Прямой сплошной непроводящий усечённый конус заряжен по боковой поверхности так, что его поверхностная плотность заряда зависит от расстояния до вершины $\mathrm{O}$ целого конуса как $\sigma \left(x\right) = A/x$, где $A$ — известная положительная константа. Основания усечённого конуса заряжены однородно с поверхностными плотностями $\sigma_1$ и $\sigma_2$ (см. рис.). Длина образующей и половинный угол раствора конуса, дополняющего усечённый конус до целого, равны $l$ и $\alpha = 30^\circ$ соответственно, длина образующей усечённого конуса равна $l$.
Пусть $\sigma_1 = -\sigma_2 = \sigma_0$, где $\sigma_0$ — известная величина. Найдите вектор напряжённости $\vec{E}_{\mathrm{O}}$ в точке $\mathrm{O}$. В конусе просверлили тонкий канал, так что пробный отрицательный заряд $-q$ ($q > 0$) массы $m$ может без трения перемещаться вдоль оси симметрии конуса. Далее справедливо $\sigma_1 = \sigma_2 = \sigma_0$.
Докажите, что существует положение равновесия пробного заряда, не зависящее от значениия $\sigma_0$. Найдите это положение равновесия. В качестве ответа приведите расстояние от него до точки $\mathrm{O}$.
При каких значениях $\sigma_0$ найденное положение равновесия будет устойчивым? Для значений, соответствующих устойчивому равновесию, найдите период малых колебаний пробного заряда в окрестности положения равновесия. конус закреплён, диэлектрическая проницаемость усечённого конуса $\varepsilon = 1$, влиянием силы тяжести и явлениями магнетизма пренебречь.
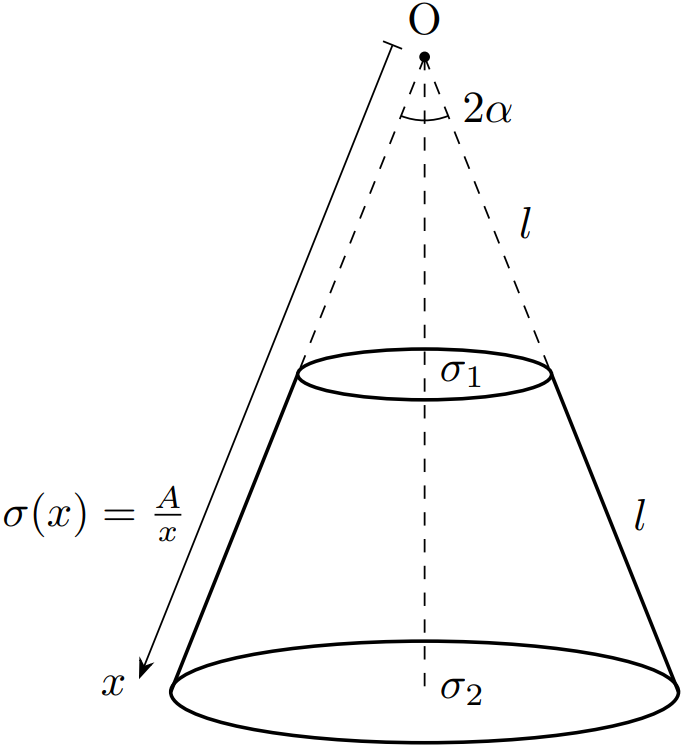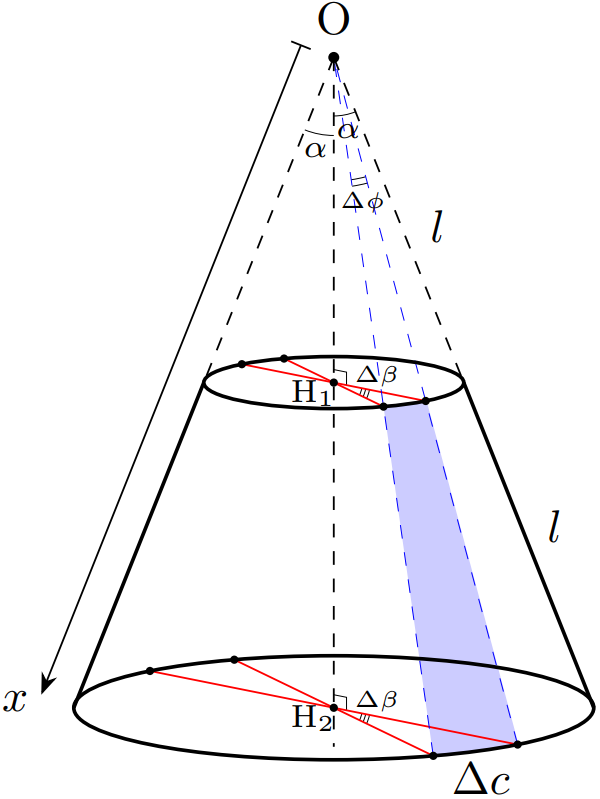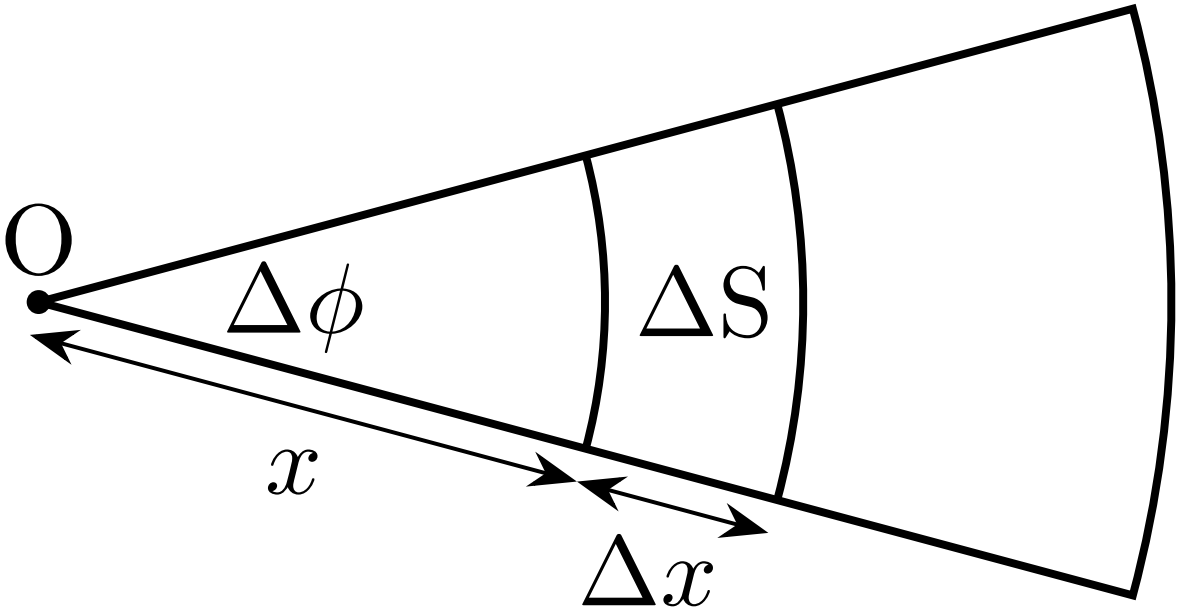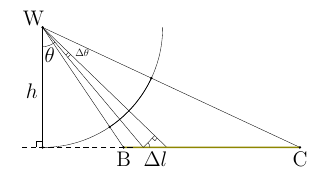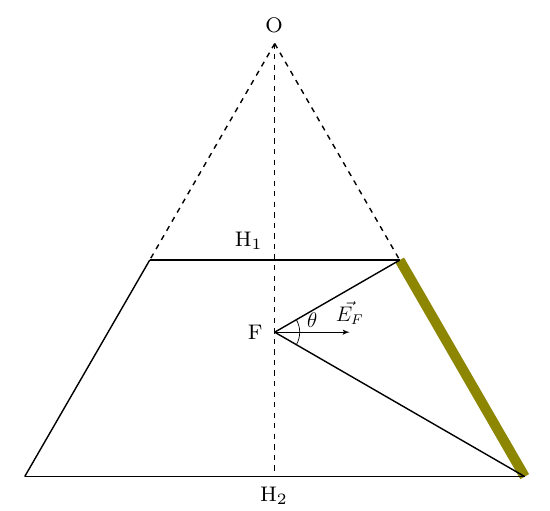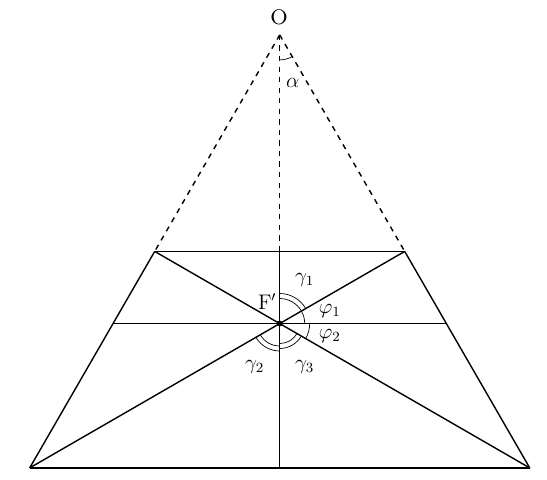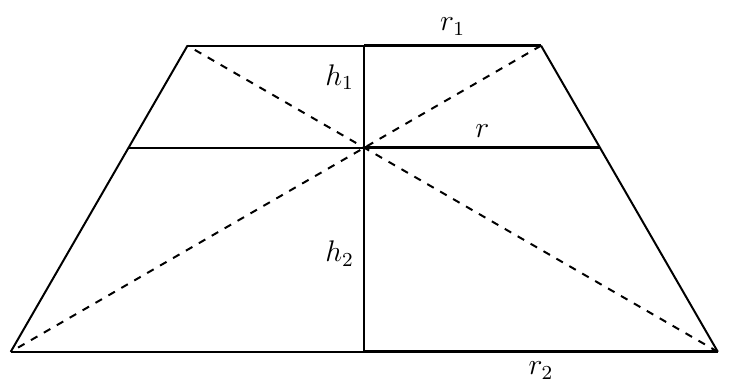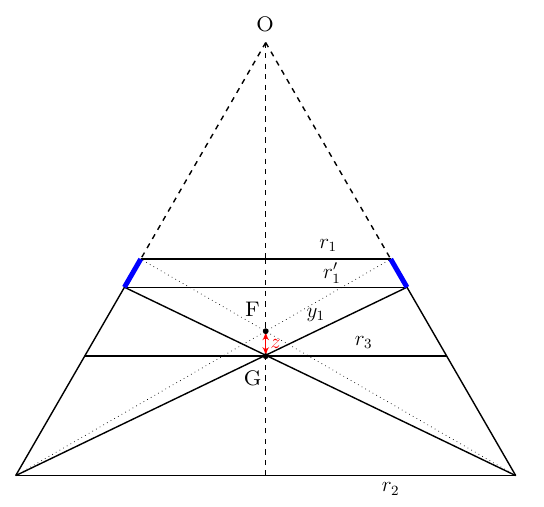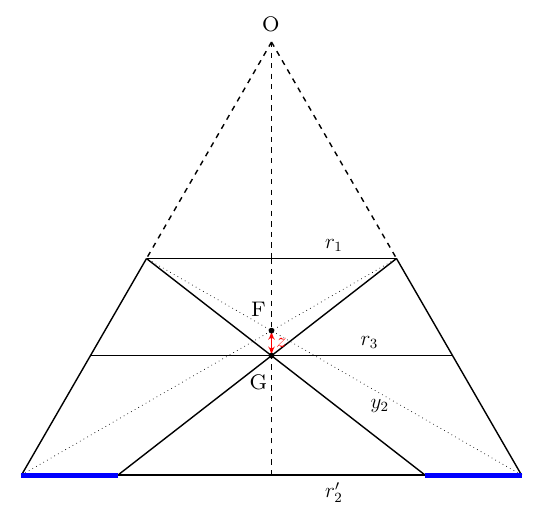
Пусть $\sigma_1 = -\sigma_2 = \sigma_0$, где $\sigma_0$ — известная величина.  Найдите вектор напряжённости $\vec{E}_{\mathrm{O}}$ в точке $\mathrm{O}$.
Решение: Первый способ: Из осевой симметрии системы следует, что в любой точке на оси конуса вектор напряженности параллелен оси. Мысленно разрежем конус на $2N$ одинаковых практически плоских трапеций. При увеличении $N$ площадь кусочка искривленной трапеции стремится к площади плоской трапеции, так что при достаточно большом $N$ кусочки можно считать плоскими.  Наибольшее основание $\Delta c$ трапеции выражается через центральный угол $\Delta \beta$ окружности сечения с наибольшим радиусом или через угол $\Delta \phi$ при вершине треугольника, получающегося при дополнении трапеции, как $\Delta c = l \Delta \beta = 2l \Delta \phi$. При достаточно малом $\Delta \beta$ справедливо соотношение $\Delta c \ll l$, так что в первом приближении каждую из трапеций можно представить в виде тонкого стержня с некоторой эффективной линейной плотностью заряда $\lambda\left(x\right)$.  Найдем $\lambda\left(x\right)$. Выразим заряд на малой площади треугольника, получающегося при дополнении трапеции. $$\Delta q = \sigma\left(x\right) \Delta S = \sigma\left(x\right)x~\Delta x \Delta \phi = A~\Delta x \Delta \phi$$Тогда имеем $$\lambda \left(x\right) = \frac{\Delta q}{\Delta x} = A~\Delta \phi = A~\frac{\Delta \beta}{2} \stackrel{x}{\equiv} \mathrm{const}.$$ Рассмотрим тонкий диэлектрический равномерно заряженный стержень длины $l$ с линейной плотностью заряда $\lambda$. Найдем напряженность на прямой, содержащей стержень, в точке $\mathrm{O}$ на расстоянии $l$ от стержня. Сделаем это методом разности потенциалов. При смещении из точки $\mathrm{O}$ на расстояние $\Delta x \ll l$ имеем $$\Delta E_{\mathrm{O}} = - \frac{\Delta \varphi}{\Delta x} = k\lambda \left( \frac{1}{l} - \frac{1}{2l} \right) = \frac{A}{8\varepsilon_0l} \frac{\Delta \beta}{2\pi}$$ Тогда с учётом проекции на ось после суммирования $\Delta \beta$ от $0$ до $2\pi$ получаем вклад в результирующую напряжённость от боковой поверхности конуса: $$ E_{\mathrm{O}}^{side} = \frac{\sqrt{3}}{16} \frac{A}{\varepsilon_0l}$$ Нормальная компонента поля к плоской равномерно заряженной площадке в любой точке пространства выражается через телесный угол, под которым видна площадка из этой точки. Покажем, что если по плоскому слою равномерно распределён заряд с поверхностной плотностью $\sigma$, то в точке $A$ компонента электрического поля, перпендикулярная слою, равна: $$E_n=\cfrac{\sigma\Omega_A}{4\pi\varepsilon_0} $$ где $\Omega_A$ — телесный угол, под которым виден плоский слой из точки $A$. Доказательство: Рассмотрим элемент плоского слоя с площадью $dS$. Пусть $\vec{e}_n$ – единичный вектор нормали к поверхности слоя, направленный к точке $A$, а $\vec{r}$ – радиус—вектор, проведённый от элемента слоя к точке $A$. Тогда для нормальной компоненты электрического поля элемента слоя получим: $$d\vec{E}_n=\vec{e}_n\cdot\cfrac{\sigma \vec{r}dS}{4\pi\varepsilon_0r^3}=\cfrac{\sigma}{4\pi\varepsilon_0}\cdot\cfrac{\vec{r}\cdot d\vec{S}}{r^3}$$ Если направления векторов $\vec{r}$ и $d\vec{S}$ изменить на противоположные, величина $\bigl(\vec{r}\cdot d\vec{S}\bigr)/r^3$ по определению будет представлять собой элемент телесного угла $d\Omega_A$, под которым элемент плоского слоя виден из точки $A$. Таким образом: $$dE_n=\cfrac{\sigma d\Omega_A}{4\pi\varepsilon_0}\Rightarrow E_n=\cfrac{\sigma\Omega_A}{4\pi\varepsilon_0}$$ что и требовалось доказать. Так как оба основания видны из точки $\mathrm{O}$ под одинаковым телесным углом, а $\sigma_1=-\sigma_2$, из теоремы о выражении нормальной к площадке напряженности через телесный угол следует, что суммарный вклад в результирующую напряженность от оснований $$E_{\mathrm{O}}^{bases} = 0$$ Значит, Второй способ: Разобъём боковую поверхность на колечки и начнём интегрировать.$$E_o = \int_l^{2l} k \frac{2\pi x \sin (\alpha)}{x^2} \frac{A}{x} \cos\left(\alpha\right) \mathrm{d}x = \frac{\sqrt{3} A}{8\varepsilon_0} \int_l^{2l} \frac{1}{x^2} \mathrm{d}x = \frac{\sqrt{3}}{16} \frac{A}{\varepsilon_0l}$$ Пусть $y$ — расстояние от центра диска, заряженного с $\sigma_0$, по его оси. Радиус диска $R$. Будем интегрировать по радиусу. $$E^{disk} (y) =\frac{y\sigma_0}{2\varepsilon_0} \int_0^{R} \frac{r}{(r^2 + y^2)^{\frac{3}{2}}}\mathrm{d}r = \frac{\sigma_0}{2\varepsilon_0} \left(1 - \frac{y}{\sqrt{y^2 + R^2}}\right)$$В нашем случае $$ y_1 = \frac{\sqrt{3}}{2}~l,~~~R_1 = \frac {l}{2}$$ $$y_2 = \sqrt{3}~l,~~~R_2 = l$$Тогда, так как $\sigma_1 = -\sigma_2$, суммарная напряжённость от оснований: $$E^{bases}_{\mathrm{O}} = 0$$
Ответ: $$E_{\mathrm{O}} = \frac{\sqrt{3}}{16} \frac{A}{\varepsilon_0l}$$  Второй способ: Разобъём боковую поверхность на колечки и начнём интегрировать.$$E_o = \int_l^{2l} k \frac{2\pi x \sin (\alpha)}{x^2} \frac{A}{x} \cos\left(\alpha\right) \mathrm{d}x = \frac{\sqrt{3} A}{8\varepsilon_0} \int_l^{2l} \frac{1}{x^2} \mathrm{d}x = \frac{\sqrt{3}}{16} \frac{A}{\varepsilon_0l}$$ Пусть $y$ — расстояние от центра диска, заряженного с $\sigma_0$, по его оси. Радиус диска $R$. Будем интегрировать по радиусу. $$E^{disk} (y) =\frac{y\sigma_0}{2\varepsilon_0} \int_0^{R} \frac{r}{(r^2 + y^2)^{\frac{3}{2}}}\mathrm{d}r = \frac{\sigma_0}{2\varepsilon_0} \left(1 - \frac{y}{\sqrt{y^2 + R^2}}\right)$$В нашем случае $$ y_1 = \frac{\sqrt{3}}{2}~l,~~~R_1 = \frac {l}{2}$$ $$y_2 = \sqrt{3}~l,~~~R_2 = l$$Тогда, так как $\sigma_1 = -\sigma_2$, суммарная напряжённость от оснований: $$E^{bases}_{\mathrm{O}} = 0$$
Ответ: $$E_{\mathrm{O}} = \frac{\sqrt{3}}{16} \frac{A}{\varepsilon_0l}$$

Докажите, что существует положение равновесия пробного заряда, не зависящее от значениия $\sigma_0$. Найдите это положение равновесия. В качестве ответа приведите расстояние от него до точки $\mathrm{O}$.
Решение: Первый способ: Рассмотрим пару противоположных стержней. Они образуют равнобокую трапецию с основаниями $l$, $2l$ и боковой стороной $l$. Заметим, что для равномерно заряженного стержня $\mathrm{BC}$ в любой точке $\mathrm{W}$, не принадлежащей стержню, напряжённость направлена вдоль биссектрисы угла $\angle \mathrm{BWC}.$ Доказательство: Рассмотрим малый элемент длины $\Delta l$ стержня. Напряжённость от него в точке $W$ эквивалентна напряжённости от точечного заряда $\Delta q = \lambda \Delta l $.  По закону Кулона, $$\Delta E_W = k \frac{ \lambda \Delta l~\mathrm{cos^2} \theta}{h^2}$$ Заметим, что $$\frac{h}{\mathrm{cos}\theta}~\Delta \theta = \mathrm{cos}(\theta) \Delta l$$ Тогда выражение для $\Delta E_W$ примет вид $$\Delta E_W = \frac{k \lambda }{h^2} h\Delta \theta $$ что в точности соответствует напряжённости от малого элемента длины $h\Delta \theta$ дуги окружности радиусом $h$ с плотностью заряда $\lambda$. Поскольку для дуги окружности в силу симметрии результирующая напряжённость в точке $W$ направлена по биссектрисе центрального угла, то же самое верно и для стержня. Что и требовалось доказать. Таким образом, напряжённость $\vec{E}_{\mathrm{F}}$ в точке пересечения диагоналей трапеции $\mathrm{F}$ от боковой стороны направлена вдоль биссектрисы угла ${\theta}$.  Заметим, что точка $\mathrm{F'}$, в которой суммарная напряжённость от боковой поверхности усечённого конуса равна 0, совпадает с точкой $\mathrm{F}$.  В самом деле.Рассмотрим соотношения углов: ${\gamma_1}$=${\gamma_2}$ - как вертикальные, ${\gamma_2}$=${\gamma_3}$ - так как треугольник в основании равнобедренный, ${\varphi_1+\gamma_1=\pi/2}$, ${\varphi_2+\gamma_3=\pi/2}$ - так как напряженность от боковой стороны должна быть перпендикулярна высоте конуса.Получаем ${\varphi_1=\varphi_2}$, значит биссектриса угла ${\theta}$ перпендикулярна высоте конуса. В точке пересечения диагоналей напряженность от боковой стороны перпендикулярна высоте конуса, точки $\mathrm{F}$ и $\mathrm{F'}$ совпадают.Согласно теореме о выражении нормальной к площадке напряженности через телесный угол, так как $\sigma_1 = \sigma_2$, в точке $\mathrm{F}$ пересечения диагоналей трапеции суммарная напряжённость от оснований конуса равна нулю при любом значении $\sigma_0$.  Из подобия треугольников получаем $${\dfrac{h_2}{h_1}=\dfrac{r_2}{r_1}}$$ $${\dfrac{r-r_1}{h_1}=\dfrac{r_2-r}{h_2}}$$Откуда: $$r=\dfrac{2r_1r_2}{r_1+r_2} \quad\quad (*)$$При $r_1=\dfrac{l}{2}, ~~ r_2=l$ получаем: $$r=\dfrac{2}{3}l$$В конусе $${\mathrm{OF}}=\dfrac{r}{\mathrm{tg\left(\alpha\right)}}$$Откуда имеем Второй способ: Введём координатную ось $z$ с началом в точке $\mathrm{O}$ и направлением вдоль оси симметрии. Разобьём боковую поверхность усечённого конуса на колечки и для нахождения напряжённости проинтегрируем вклад от одного колечка в пределах изменения координаты $x$ — от l до 2l..$$E^{sides}(z) = \int_l^{2l} k \frac{2\pi x \sin (\alpha) A \left(x \cos(\alpha) - z\right)}{\left(\left( x \sin (\alpha)\right)^2 + \left(x \cos(\alpha) - z\right)^2\right)^{\frac{3}{2}}x} \mathrm{d}x = \frac{A}{4\varepsilon_0} \int_l^{2l} \frac{x \cos(\alpha) - z}{\left(\left( x \sin (\alpha)\right)^2 + \left(x \cos(\alpha) - z\right)^2\right)^{\frac{3}{2}}} \mathrm{d}x$$ Введём новую переменную: $$u = x - \frac{\sqrt{3}}{2}z$$ Тогда выражение примет вид $$E^{sides}(z) = \frac{A}{4\varepsilon_0} \left[ \frac{\sqrt{3}}{2} \int_{l - \frac{\sqrt{3}}{2}z}^{2l - \frac{\sqrt{3}}{2}z} \frac{u}{\left( u^2 + \frac{z^2}{4}\right)^{\frac{3}{2}}} \mathrm{d}u ~~-~~\frac{z}{4} \int_{l - \frac{\sqrt{3}}{2}z}^{2l - \frac{\sqrt{3}}{2}z} \frac{1}{\left( u^2 + \frac{z^2}{4}\right)^{\frac{3}{2}}} \mathrm{d}u \right]$$ Для взятия данных интегралов можно использовать подстановки Эйлера или Чебышёва или тригонометрическую подстановку, однако первообразная легко угадывается: $$E^{sides}(z) = \frac{A}{4\varepsilon_0} \left[ - \frac{\sqrt{3}}{2}\frac{2}{\sqrt{4u^2 + z^2}}\bigg|_{l - \frac{\sqrt{3}}{2}z}^{2l - \frac{\sqrt{3}}{2}z} - \frac{z}{4} \frac{8u}{z^2~\sqrt{4u^2 + z^2}} \bigg|_{l - \frac{\sqrt{3}}{2}z}^{2l - \frac{\sqrt{3}}{2}z}\right].$$ После подстановки пределов и приведения к общему знаменателю имеем $$E^{sides}(z) = \frac{l}{z} \left( \frac{2~\sqrt{l^2 - \sqrt{3}lz + z^2} - \sqrt{4l^2 - 2\sqrt{3}lz + z^2}}{\sqrt{l^2 - \sqrt{3}lz + z^2}\sqrt{4l^2 - 2\sqrt{3}lz + z^2}}\right)$$ Из условия $$E^{sides}(z_0) = 0$$ получаем единственный корень $$z_0 = \frac{2}{\sqrt{3}}l.$$ Теперь получим выражение для $E^{bases} (z)$ Пусть $y$ — расстояния от центра по оси диска, заряженного с $\sigma_0$. Радиус диска $R$. Будем интегрировать по радиусу. $$E^{disk} (y) =\frac{y\sigma_0}{2\varepsilon_0} \int_0^{R} \frac{r}{(r^2 + y^2)^{\frac{3}{2}}}\mathrm{d}r = \frac{\sigma_0}{2\varepsilon_0} \left(1 - \frac{y}{\sqrt{y^2 + R^2}}\right)$$ Здесь напряженность положительна вдоль направления положительного отсчёта $y$. В нашем случае $$R_1 = \frac{l}{2},~~~y_1 = z - \frac{\sqrt{3}}{2}l$$ $$R_2 = l,~~~y_2 = \sqrt{3}l - z$$ Вклад в осевую напряжённость от оснований: $$E^{bases}\left(z\right) = \frac{\sigma_0}{2\varepsilon_0} \left(\frac{\sqrt{3}l - z}{\sqrt{4l^2 - 2\sqrt{3}lz + z^2}} - \frac{z - \frac{\sqrt{3}}{2}l}{\sqrt{l^2 - \sqrt{3}lz + z^2}}\right)$$ Тогда из условия $$E^{bases}(z'_0) = 0$$ имеем единственный корень $$z'_0 = z_0 = \frac{2}{\sqrt{3}}l$$ Поскольку $E^{sides} (z_0) = E^{bases} (z_0) = 0,$ $z_0$ — искомое положение равновесия.
Ответ: $$\mathrm{OF} = \frac{2\sqrt{3}}{3}~l$$  Второй способ: Введём координатную ось $z$ с началом в точке $\mathrm{O}$ и направлением вдоль оси симметрии. Разобьём боковую поверхность усечённого конуса на колечки и для нахождения напряжённости проинтегрируем вклад от одного колечка в пределах изменения координаты $x$ — от l до 2l..$$E^{sides}(z) = \int_l^{2l} k \frac{2\pi x \sin (\alpha) A \left(x \cos(\alpha) - z\right)}{\left(\left( x \sin (\alpha)\right)^2 + \left(x \cos(\alpha) - z\right)^2\right)^{\frac{3}{2}}x} \mathrm{d}x = \frac{A}{4\varepsilon_0} \int_l^{2l} \frac{x \cos(\alpha) - z}{\left(\left( x \sin (\alpha)\right)^2 + \left(x \cos(\alpha) - z\right)^2\right)^{\frac{3}{2}}} \mathrm{d}x$$ Введём новую переменную: $$u = x - \frac{\sqrt{3}}{2}z$$ Тогда выражение примет вид $$E^{sides}(z) = \frac{A}{4\varepsilon_0} \left[ \frac{\sqrt{3}}{2} \int_{l - \frac{\sqrt{3}}{2}z}^{2l - \frac{\sqrt{3}}{2}z} \frac{u}{\left( u^2 + \frac{z^2}{4}\right)^{\frac{3}{2}}} \mathrm{d}u ~~-~~\frac{z}{4} \int_{l - \frac{\sqrt{3}}{2}z}^{2l - \frac{\sqrt{3}}{2}z} \frac{1}{\left( u^2 + \frac{z^2}{4}\right)^{\frac{3}{2}}} \mathrm{d}u \right]$$ Для взятия данных интегралов можно использовать подстановки Эйлера или Чебышёва или тригонометрическую подстановку, однако первообразная легко угадывается: $$E^{sides}(z) = \frac{A}{4\varepsilon_0} \left[ - \frac{\sqrt{3}}{2}\frac{2}{\sqrt{4u^2 + z^2}}\bigg|_{l - \frac{\sqrt{3}}{2}z}^{2l - \frac{\sqrt{3}}{2}z} - \frac{z}{4} \frac{8u}{z^2~\sqrt{4u^2 + z^2}} \bigg|_{l - \frac{\sqrt{3}}{2}z}^{2l - \frac{\sqrt{3}}{2}z}\right].$$ После подстановки пределов и приведения к общему знаменателю имеем $$E^{sides}(z) = \frac{l}{z} \left( \frac{2~\sqrt{l^2 - \sqrt{3}lz + z^2} - \sqrt{4l^2 - 2\sqrt{3}lz + z^2}}{\sqrt{l^2 - \sqrt{3}lz + z^2}\sqrt{4l^2 - 2\sqrt{3}lz + z^2}}\right)$$ Из условия $$E^{sides}(z_0) = 0$$ получаем единственный корень $$z_0 = \frac{2}{\sqrt{3}}l.$$ Теперь получим выражение для $E^{bases} (z)$ Пусть $y$ — расстояния от центра по оси диска, заряженного с $\sigma_0$. Радиус диска $R$. Будем интегрировать по радиусу. $$E^{disk} (y) =\frac{y\sigma_0}{2\varepsilon_0} \int_0^{R} \frac{r}{(r^2 + y^2)^{\frac{3}{2}}}\mathrm{d}r = \frac{\sigma_0}{2\varepsilon_0} \left(1 - \frac{y}{\sqrt{y^2 + R^2}}\right)$$ Здесь напряженность положительна вдоль направления положительного отсчёта $y$. В нашем случае $$R_1 = \frac{l}{2},~~~y_1 = z - \frac{\sqrt{3}}{2}l$$ $$R_2 = l,~~~y_2 = \sqrt{3}l - z$$ Вклад в осевую напряжённость от оснований: $$E^{bases}\left(z\right) = \frac{\sigma_0}{2\varepsilon_0} \left(\frac{\sqrt{3}l - z}{\sqrt{4l^2 - 2\sqrt{3}lz + z^2}} - \frac{z - \frac{\sqrt{3}}{2}l}{\sqrt{l^2 - \sqrt{3}lz + z^2}}\right)$$ Тогда из условия $$E^{bases}(z'_0) = 0$$ имеем единственный корень $$z'_0 = z_0 = \frac{2}{\sqrt{3}}l$$ Поскольку $E^{sides} (z_0) = E^{bases} (z_0) = 0,$ $z_0$ — искомое положение равновесия.
Ответ: $$\mathrm{OF} = \frac{2\sqrt{3}}{3}~l$$

При каких значениях $\sigma_0$ найденное положение равновесия будет устойчивым? Для значений, соответствующих устойчивому равновесию, найдите период малых колебаний пробного заряда в окрестности положения равновесия.
Решение: Первый способ: Пусть пробный заряд смещён относительно положения равновесия $\mathrm{F}$ на расстояние $z$ в точку $\mathrm{G}$, $z \ll l$. Рассчитаем вклад в напряжённость $E_\mathrm{G}$ в точке $\mathrm{G}$ от боковой поверхности конуса.Отрежем от трапеции верхушку так, чтобы точка $\mathrm{G}$ была точкой равновесия для получившейся новой трапеции. Тогда на пробный заряд будет действовать сила со стороны отрезанного кольца (на рисунке обозначенном синим цветом), эта сила будет возвращающей. Значит, положение равновесия устойчивое.  $$\mathrm{OG}-\mathrm{OF}=z$$$$r_3=\mathrm{OG}~ \mathrm{tg }(\alpha) ~ r=\mathrm{OF}~ \mathrm{tg}(\alpha)$$Используя $(*)$, можно записать $$r_3=\dfrac{2r'_1r_2}{r'_1+r_2}$$Откуда $$r'_1=\dfrac{r_2r_3}{2r_2-r_3}$$$$\Delta r_1 = r'_1-r_1$$$$\Delta x_1 = \dfrac{\Delta r_1}{\sin{\alpha}}=\dfrac{3 \sqrt{3}}{4}z$$$$\Delta E^{side}_{\mathrm{G}} = \dfrac{k \lambda(x) \Delta x_1}{y_1^2}~ \cos{60^{\circ}}=\dfrac{k A \Delta x_1}{4 y_1^2}~ \Delta \beta$$Где $$y_1 = \frac{\sqrt{3}}{3} l$$Просуммируем $\Delta \beta$ от $0$ до $2\pi$$$ E^{side}_{\mathrm{G}} = \frac{9~\sqrt{3}}{32} \frac{A}{\varepsilon_0l^2}~ z$$ Рассчитаем вклад в напряжённость $E_\mathrm{G}$ в точке $\mathrm{G}$ от оснований конуса.Воспользуемся упомянутой в первом пункте теоремой. Тогда нескомпенсированный заряд расположен в форме кольца (на рисунке обозначенном синим цветом) в нижнем основании усечённого конуса.  Из подобия треугольников, $$\dfrac{r'_2}{{\mathrm{OH}_2} - (\mathrm{OF}+z)} = \frac{r_1}{\mathrm{OF}+z-\mathrm{OH_1}}.$$ При этом:$$\mathrm{OH_1} = l \cos{\alpha}, \quad \mathrm{OH_2} = 2 l \cos{\alpha}$$$$\Delta r_2 = r_2 - r'_2$$$$\Delta E^{bases}_{\mathrm{G}} = k\dfrac{2 \pi r_2 \Delta r_2 \sigma}{y_2^2} \cos{60^{\circ}}$$Где $$y_2 = \frac{2 \sqrt{3}}{3} l$$ Тогда для вклада в напряжённость в $\mathrm{G}$ от оснований имеем $$E^{bases}_{\mathrm{G}} = -\frac{9~\sqrt{3}}{16} \frac{\sigma_0}{\varepsilon_0 l} z.$$ Окончательно, уравнение движения пробного заряда по оси принимает вид $$\ddot{z} + \frac{9\sqrt{3}}{32} \frac{q}{m\varepsilon_0l}\left(\frac{A}{l} - 2\sigma_0 \right) z = 0. $$ Откуда ясно, что положение равновесия устойчивое в случае а период колебаний Второй способ: Пусть $$z = z_0 + z,~~~ z \ll l$$ Принимая во внимание $$(1+x)^{\alpha} \approx 1 + \alpha x,~~~ x\ll 1$$Получим $$E^{sides}(z_0 + z) \approx \frac{9\sqrt{3}}{32} \frac{A}{\varepsilon_0 l^2} z$$Проделывая то же самое для оснований получим $$E^{bases}(z_0 + z) \approx - \frac{9\sqrt{3}}{16}\frac{\sigma_0}{\varepsilon_0l}z$$ Окончательно, уравнение движения пробного заряда по оси принимает вид $$\ddot{z} + \frac{9\sqrt{3}}{32} \frac{q}{m\varepsilon_0l}\left(\frac{A}{l} - 2\sigma_0 \right) z = 0 $$ Откуда ясно, что положение равновесия устойчивое в случае а период колебаний
Ответ: $$\sigma_0 < \frac{A}{2l}$$  а период колебаний
Ответ: $$ T = \frac{8\pi}{3}~\sqrt{\frac{2}{\sqrt{3}} \frac{m\varepsilon_0l}{q} \left(\frac{A}{l} - 2\sigma_0\right)^{-1}} $$  Второй способ: Пусть $$z = z_0 + z,~~~ z \ll l$$ Принимая во внимание $$(1+x)^{\alpha} \approx 1 + \alpha x,~~~ x\ll 1$$Получим $$E^{sides}(z_0 + z) \approx \frac{9\sqrt{3}}{32} \frac{A}{\varepsilon_0 l^2} z$$Проделывая то же самое для оснований получим $$E^{bases}(z_0 + z) \approx - \frac{9\sqrt{3}}{16}\frac{\sigma_0}{\varepsilon_0l}z$$ Окончательно, уравнение движения пробного заряда по оси принимает вид $$\ddot{z} + \frac{9\sqrt{3}}{32} \frac{q}{m\varepsilon_0l}\left(\frac{A}{l} - 2\sigma_0 \right) z = 0 $$ Откуда ясно, что положение равновесия устойчивое в случае
Ответ: $$\sigma_0 < \frac{A}{2l}$$  а период колебаний
Ответ: $$ T = \frac{8\pi}{3}~\sqrt{\frac{2}{\sqrt{3}} \frac{m\varepsilon_0l}{q} \left(\frac{A}{l} - 2\sigma_0\right)^{-1}}$$
Темы:
T, Электростатика, Электромагнетизм, Частота колебаний, Всероссийские, Расчет полей, Устойчивость равновесия